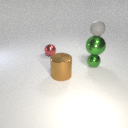
small green metal sphere in front of small red metal sphere